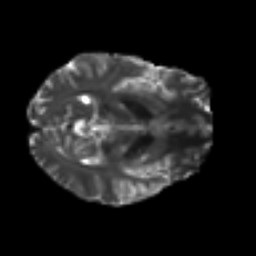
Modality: T2w
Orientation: axial
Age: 32
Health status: ill
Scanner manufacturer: philips
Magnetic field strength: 3 T
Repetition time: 9 s
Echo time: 0.127 s